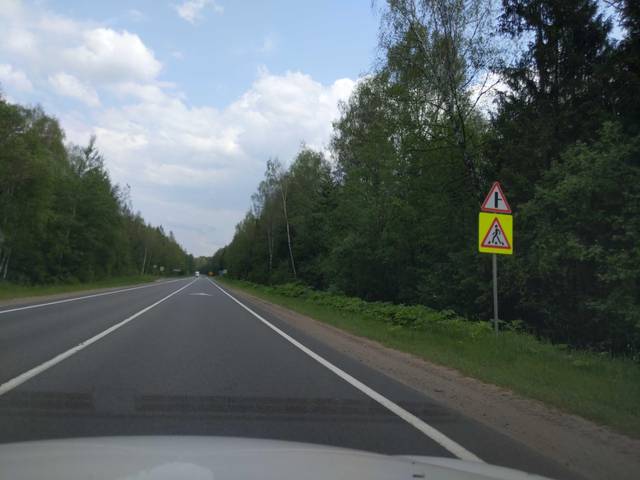
Region: Russia
Coordinates: 56.619, 36.653